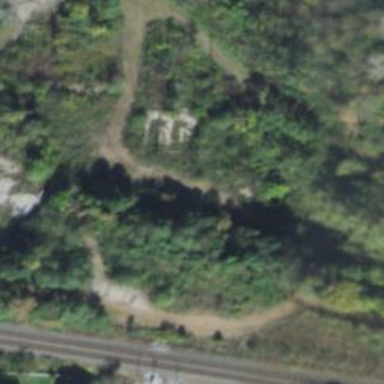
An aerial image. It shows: Abandoned railway spur on abandoned bridge.